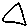
Label: triangle